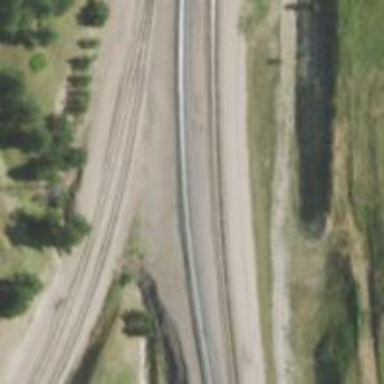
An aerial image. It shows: Railway track.